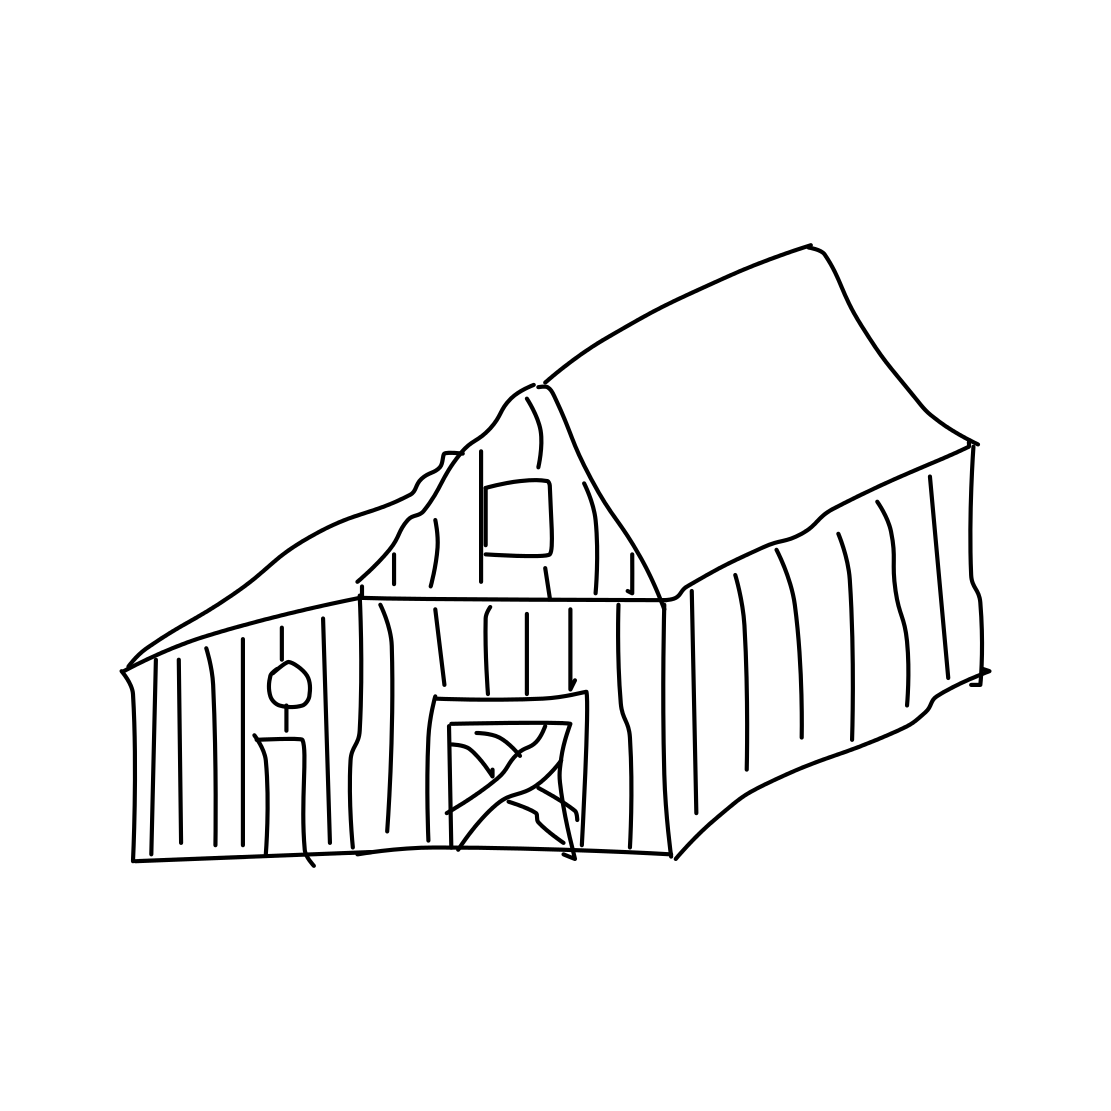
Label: barn